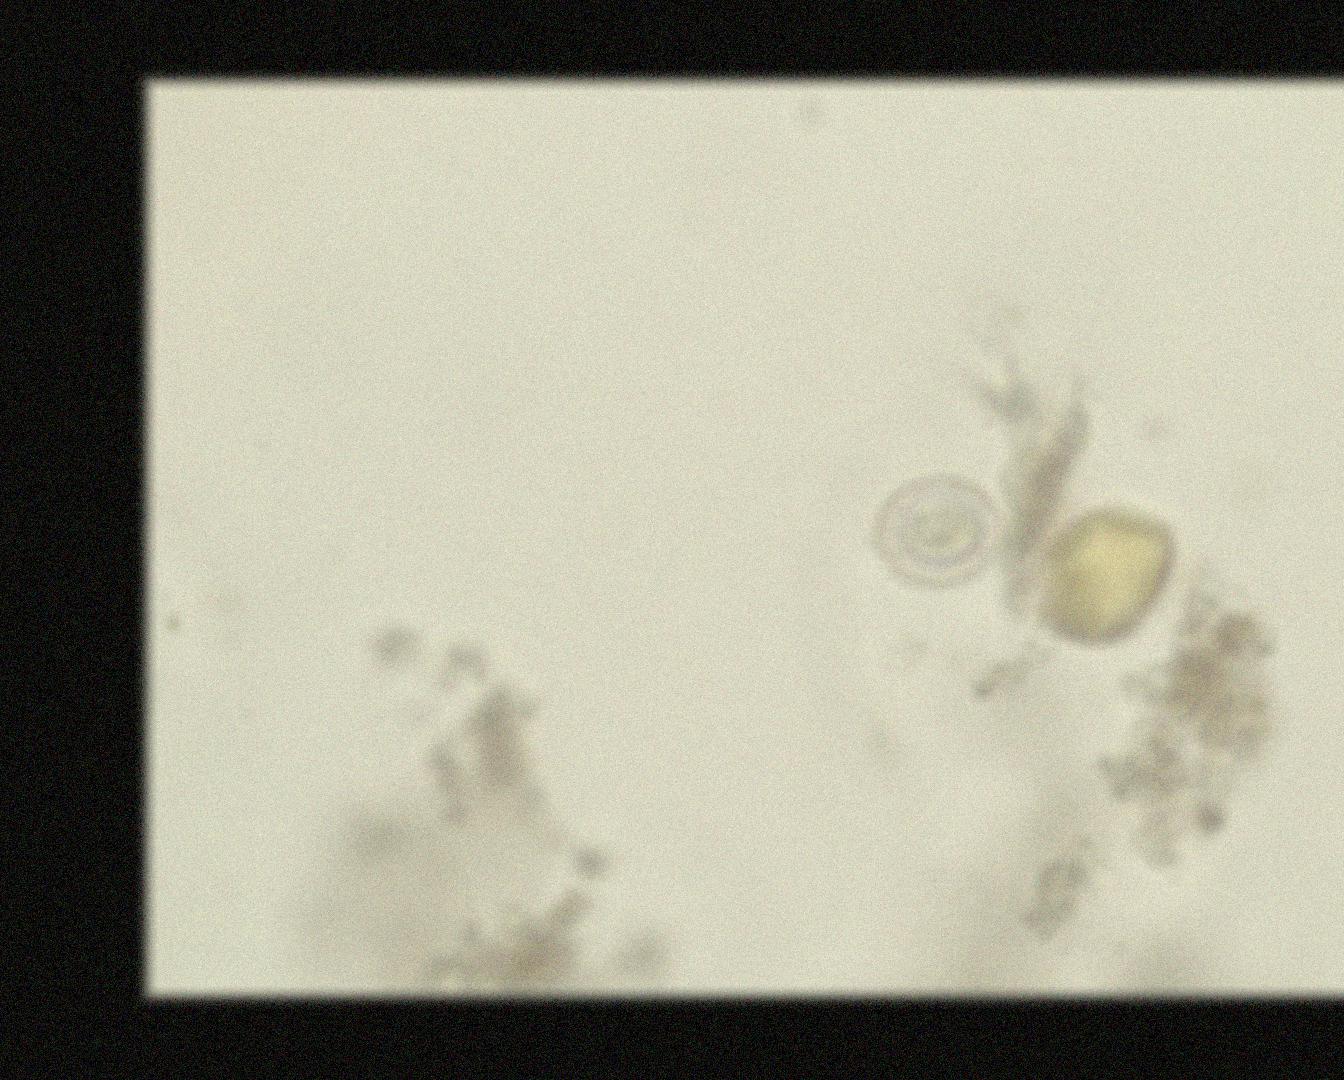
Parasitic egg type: Hymenolepis nana